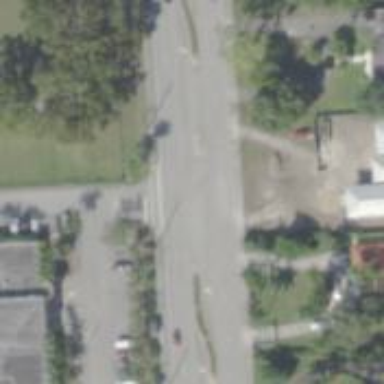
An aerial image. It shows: Asphalt footway with uncontrolled pedestrian crossing marked with lines.